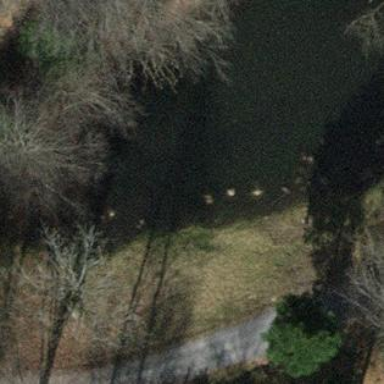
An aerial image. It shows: Peaceful pond surrounded by nature.